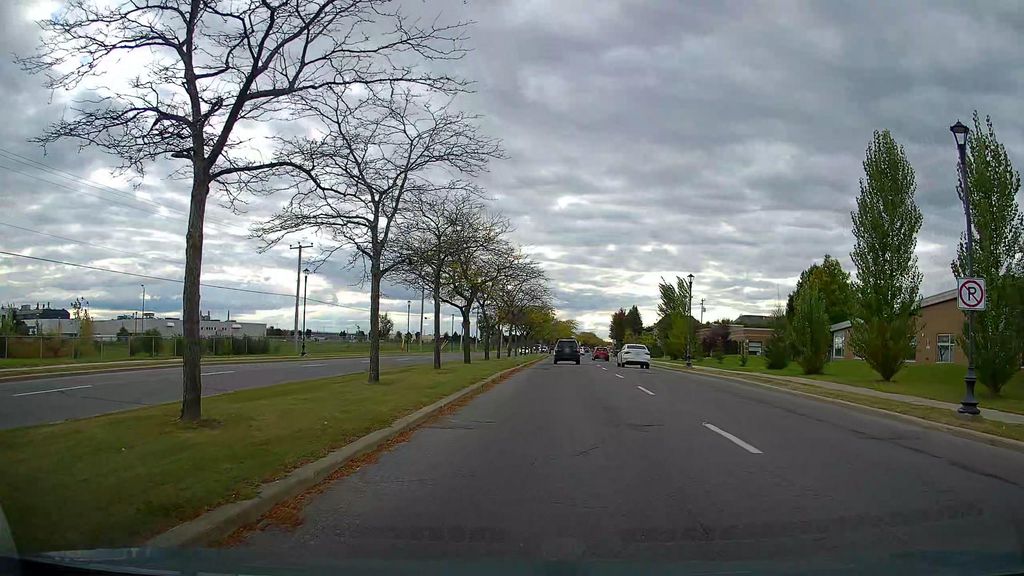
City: montreal